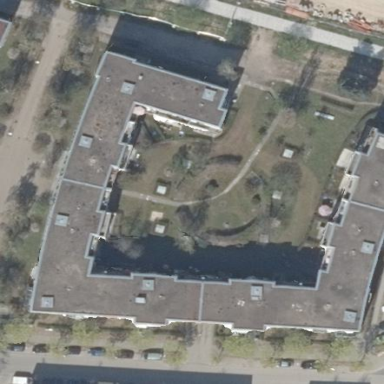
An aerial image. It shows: Grey flat-roofed apartment building.